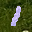
Label: 1